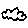
Label: cloud